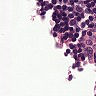
Metastatic tissue present: no